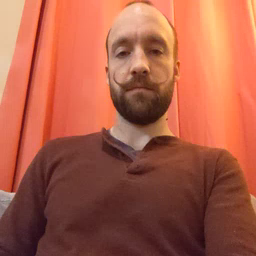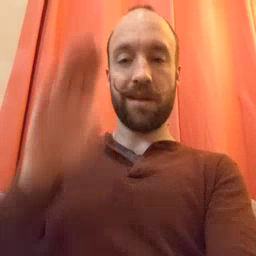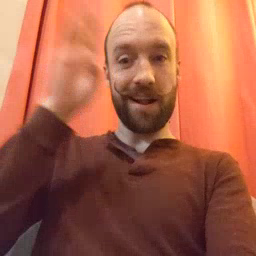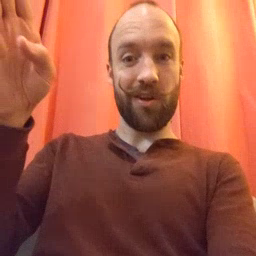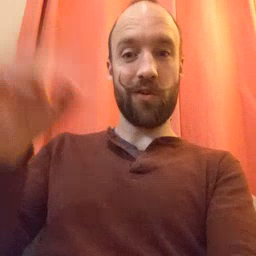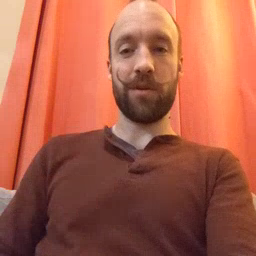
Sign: hello